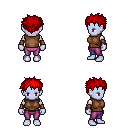
a pixel art fantasy rpg character, female body template, dark elf, purple skin, brown sleeveless shirt, magenta pants, red bedhead hairstyle, leather bracers, four views (front, back, left, right), 2x2 character sprite sheet, small pixel art, hard edges, no anti-aliasing